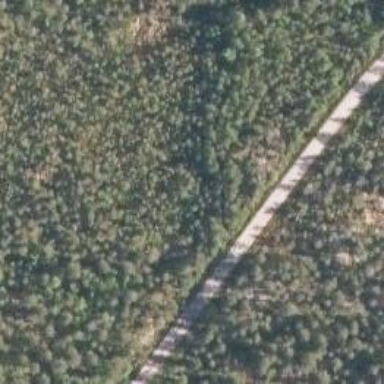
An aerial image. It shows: Unclassified road.